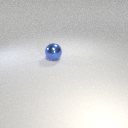
large blue metal sphere